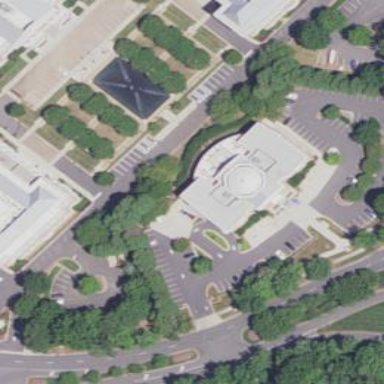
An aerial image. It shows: Building that serves as library.